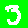
Digit: 3